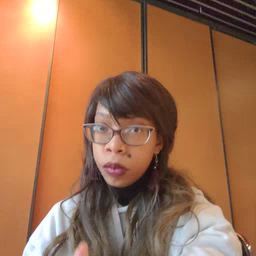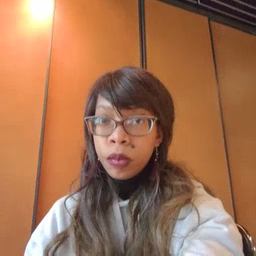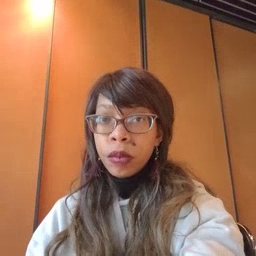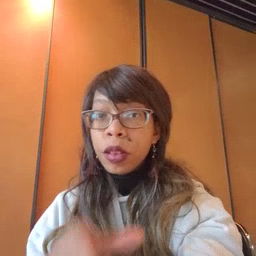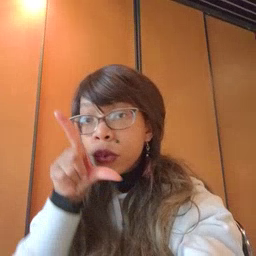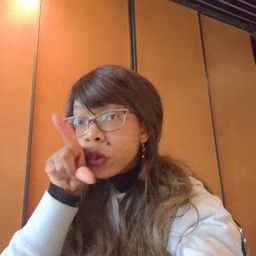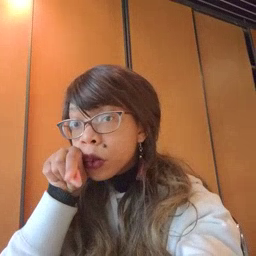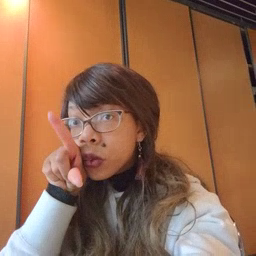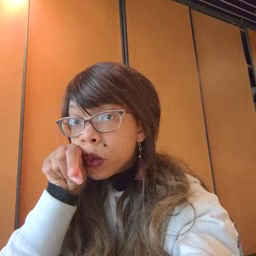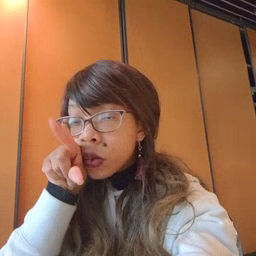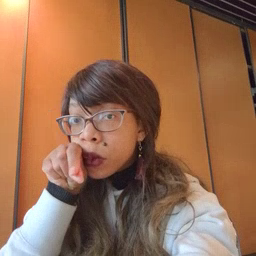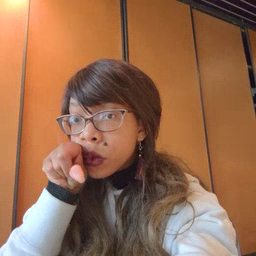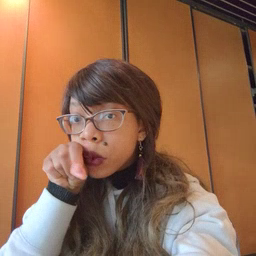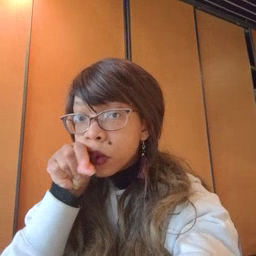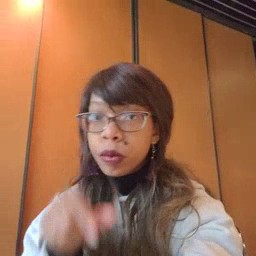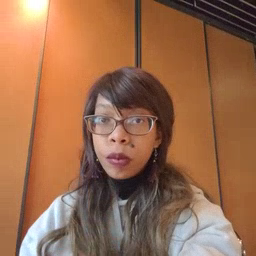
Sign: bird